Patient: sex F, age 60
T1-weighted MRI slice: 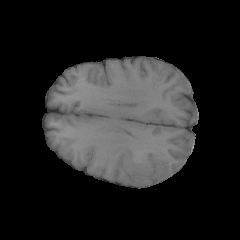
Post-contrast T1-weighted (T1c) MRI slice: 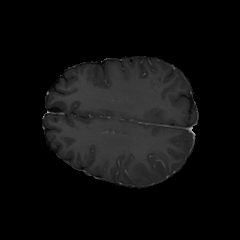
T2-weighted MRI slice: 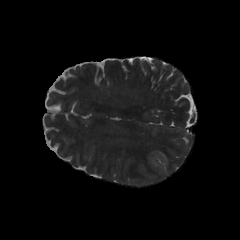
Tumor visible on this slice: yes
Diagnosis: Glioblastoma, IDH-wildtype
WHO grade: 4